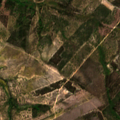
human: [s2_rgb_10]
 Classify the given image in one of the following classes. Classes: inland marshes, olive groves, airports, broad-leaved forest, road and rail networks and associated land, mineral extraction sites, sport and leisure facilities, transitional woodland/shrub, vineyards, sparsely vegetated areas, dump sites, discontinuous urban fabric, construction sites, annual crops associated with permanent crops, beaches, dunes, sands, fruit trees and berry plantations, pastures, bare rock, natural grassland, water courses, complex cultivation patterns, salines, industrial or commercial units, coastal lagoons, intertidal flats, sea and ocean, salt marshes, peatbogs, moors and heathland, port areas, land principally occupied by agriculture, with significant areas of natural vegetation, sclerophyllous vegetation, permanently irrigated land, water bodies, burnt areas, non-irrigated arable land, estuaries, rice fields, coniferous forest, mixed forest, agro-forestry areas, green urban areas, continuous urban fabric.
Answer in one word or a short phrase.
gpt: land principally occupied by agriculture, with significant areas of natural vegetation, broad-leaved forest, transitional woodland/shrub